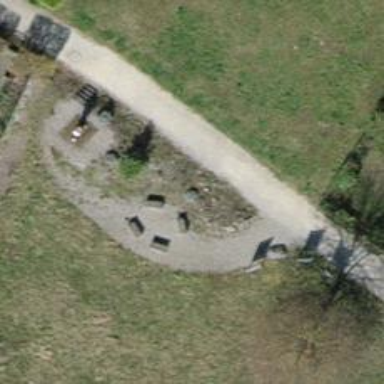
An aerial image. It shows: Bench for seating.